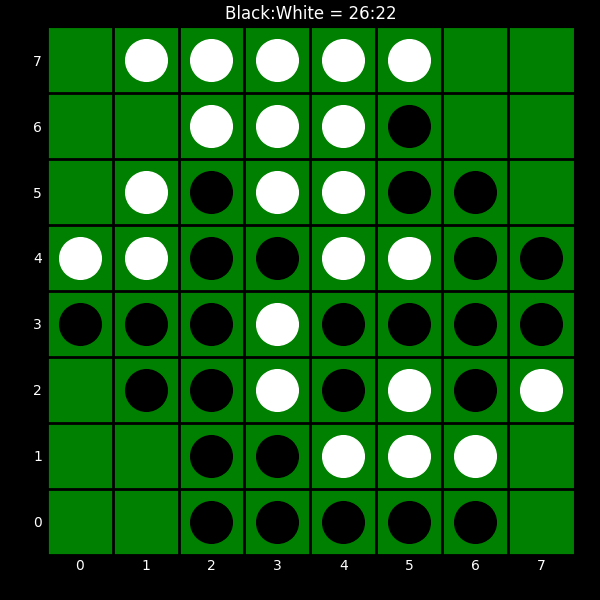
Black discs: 26
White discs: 22